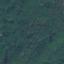
Land use / land cover class: Forest